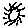
Label: sun